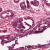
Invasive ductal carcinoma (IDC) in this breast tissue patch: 0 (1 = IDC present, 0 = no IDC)